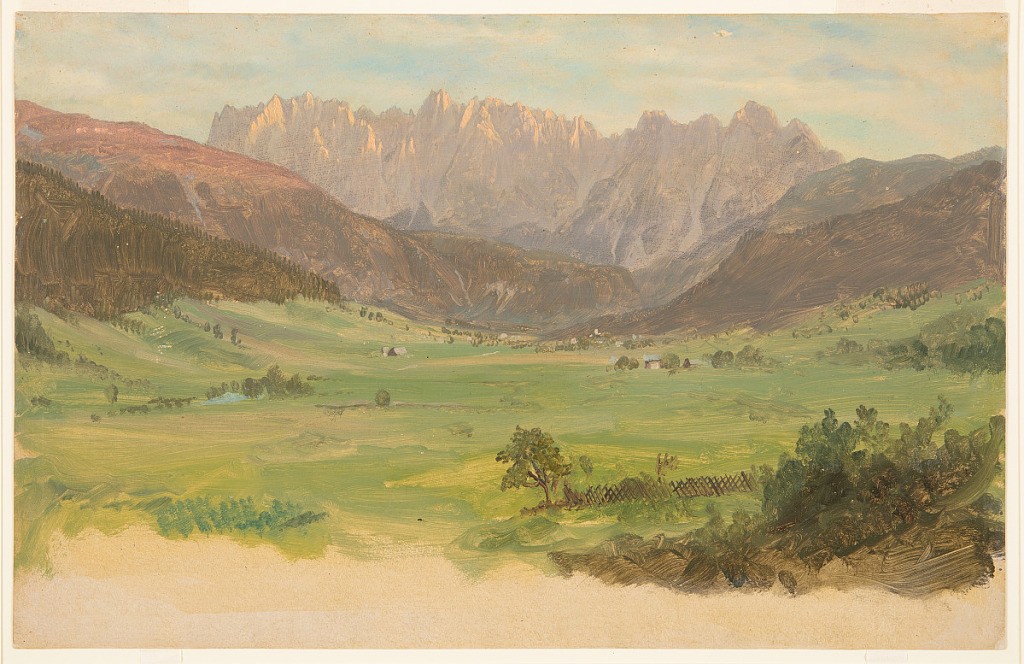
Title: Reiter Alpe from Ramsau bei Berchtesgaden, Bavaria (Germany)
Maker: Frederic Edwin Church, American, 1826–1900
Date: June–July 1868
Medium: Brush and oil paint, graphite on thin, off-white paperboard
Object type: Drawing
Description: Landscape sketch showing a view of Reiter Alpe in Bavaria (present-day Germany) from the vicinity of the town of Ramsau bei Berchtesgaden. A group of trees is visible beside a fence in the foreground at lower right. Grassy, lush terrain fills a wide valley in the middle distance, hemmed-in by wooded mountainsides at left and right. Some houses are sprinkled throughout the landscape. In the background, prominently featured at center, the serrated peaks of Reiter Alpe catch the orange-pink light of the rising sun. Hazy, white clouds are visible in an otherwise blue sky above.